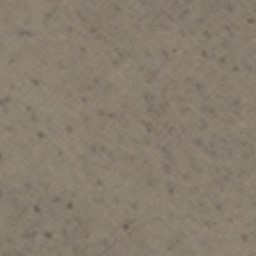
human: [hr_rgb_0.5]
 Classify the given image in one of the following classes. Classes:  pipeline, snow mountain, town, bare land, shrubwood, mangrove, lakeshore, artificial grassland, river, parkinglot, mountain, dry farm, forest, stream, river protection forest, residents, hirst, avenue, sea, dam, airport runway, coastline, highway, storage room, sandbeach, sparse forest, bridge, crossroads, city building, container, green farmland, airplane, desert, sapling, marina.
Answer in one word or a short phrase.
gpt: bare land